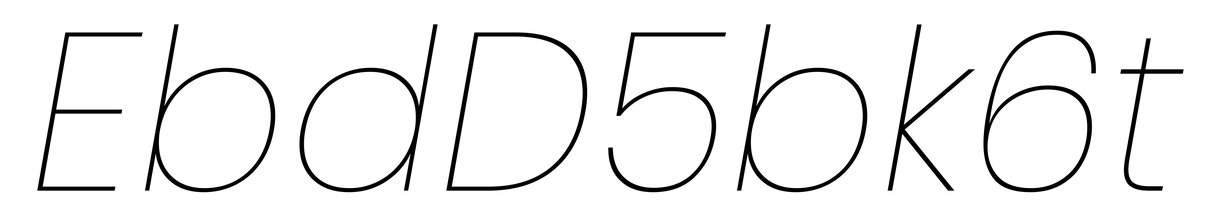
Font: Poppins-ThinItalic